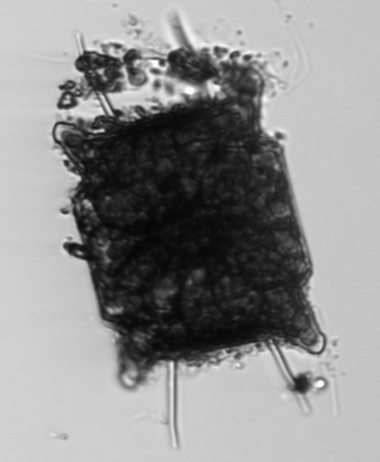
Label: Odontella